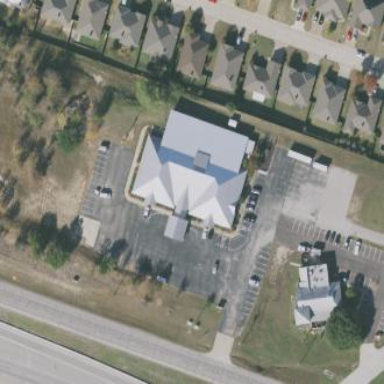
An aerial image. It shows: Building serving as place of worship.